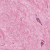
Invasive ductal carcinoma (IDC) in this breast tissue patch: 0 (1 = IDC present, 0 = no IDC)